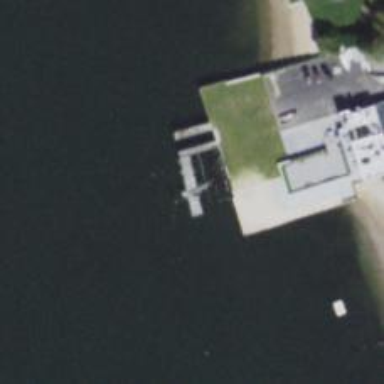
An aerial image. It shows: Man-made pier.